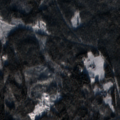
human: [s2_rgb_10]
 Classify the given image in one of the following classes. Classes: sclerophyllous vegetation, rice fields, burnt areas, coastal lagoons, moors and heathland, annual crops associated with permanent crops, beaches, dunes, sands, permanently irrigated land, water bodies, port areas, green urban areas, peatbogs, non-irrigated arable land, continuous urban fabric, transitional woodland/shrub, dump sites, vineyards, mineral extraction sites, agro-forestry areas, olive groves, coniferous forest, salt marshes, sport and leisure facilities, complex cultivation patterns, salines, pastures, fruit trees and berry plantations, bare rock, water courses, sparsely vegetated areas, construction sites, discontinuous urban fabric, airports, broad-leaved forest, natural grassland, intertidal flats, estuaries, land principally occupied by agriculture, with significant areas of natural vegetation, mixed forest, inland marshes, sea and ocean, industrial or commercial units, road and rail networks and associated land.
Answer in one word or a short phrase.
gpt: coniferous forest, mixed forest, transitional woodland/shrub